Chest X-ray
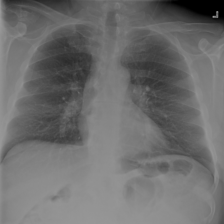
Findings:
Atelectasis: negative
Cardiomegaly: negative
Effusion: negative
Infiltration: negative
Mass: negative
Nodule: negative
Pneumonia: negative
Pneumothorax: negative
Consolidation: negative
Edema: negative
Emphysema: negative
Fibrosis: negative
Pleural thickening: negative
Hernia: negative